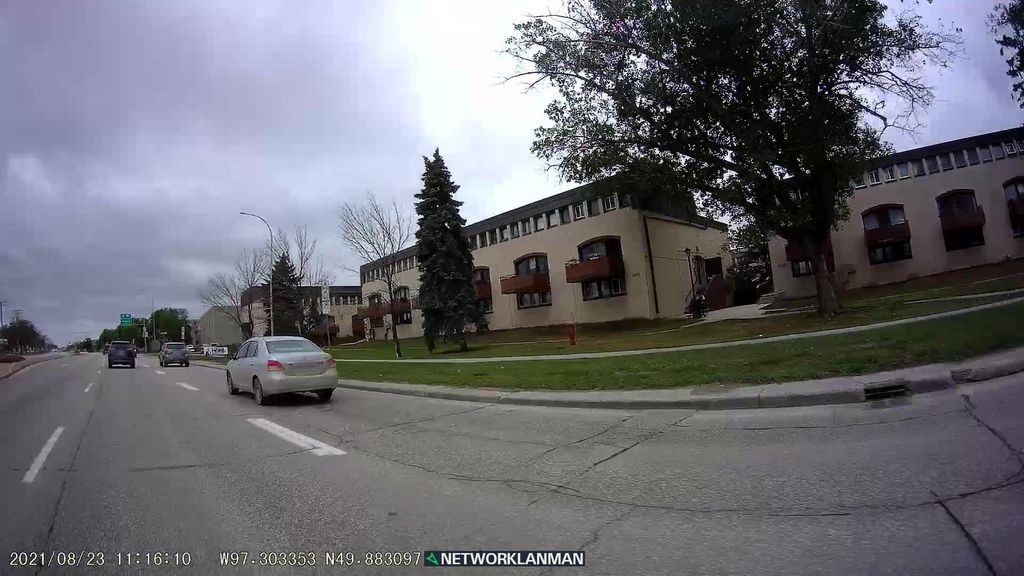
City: winnipeg